Current action and preconditions to check: trajectory_clear

Your task: For each precondition in the list above, predict whether it will hold at this action.

Consider the current scene as observed from the mobile robot's camera, and analyze the predicted future states of all dynamic agents (e.g., people, animals, vehicles, or any moving entities) within the NEXT SECOND.

IMPORTANT: Only answer "very likely" if you are absolutely certain—based on strong, clear evidence—that a dynamic agent will violate the precondition in the predicted future state. Do NOT answer "very likely" for unlikely, ambiguous, or low-probability risks.

Ask yourself for each precondition: Is there a high probability, with clear and convincing evidence, that the predicted future states of any dynamic agent will interfere with the predicted future state of the currently executing action within the NEXT SECOND, causing that precondition to fail?

Assess the risk level based on these predictions. Use "likely" or "very likely" if motions create a clear risk of interference.

Use "neutral" or "improbable" if agents are nearby but their predicted paths are clearly diverging or non-conflicting.

Failure Risk Categories: "very improbable", "improbable", "neutral", "likely", "very likely"

Answer Format: Output ONLY the probability_of_failure value from these categories: "very improbable", "improbable", "neutral", "likely", "very likely"

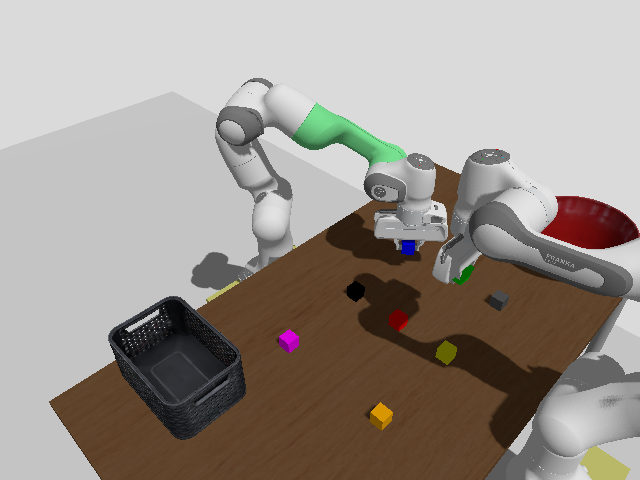

Answer: very improbable